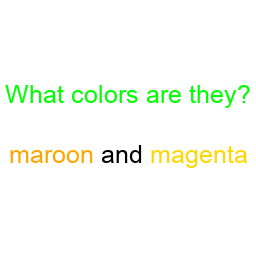
Color: orange, gold
Color name shown: maroon, magenta
Background color: white
Question text color: lime